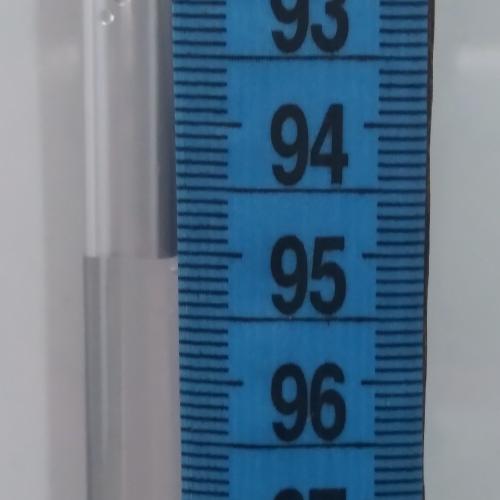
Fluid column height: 95.0 cm